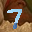
Label: 7